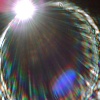
Label: sunburn